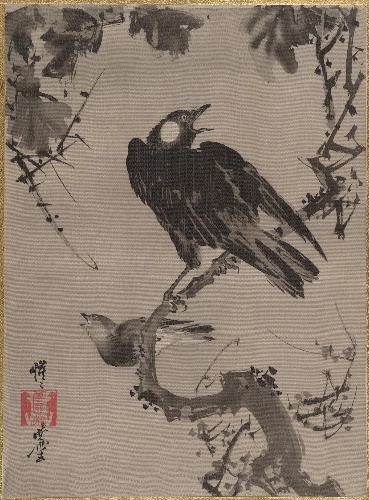
Title: ムクドリ図|Starlings on a Branch
Artist: Kawanabe Kyōsai 河鍋暁斎
Artist bio: Japanese, 1831–1889
Date: ca. 1887
Object type: Album leaf
Classification: Paintings
Medium: Album leaf; ink and color on silk
Culture: Japan
Period: Meiji period (1868–1912)
Dimensions: 14 1/4 x 10 1/2 in. (36.2 x 26.7 cm)
Department: Asian Art
Credit line: Charles Stewart Smith Collection, Gift of Mrs. Charles Stewart Smith, Charles Stewart Smith Jr., and Howard Caswell Smith, in memory of Charles Stewart Smith, 1914
Accession year: 1914
Repository: Metropolitan Museum of Art, New York, NY
Tags: Birds